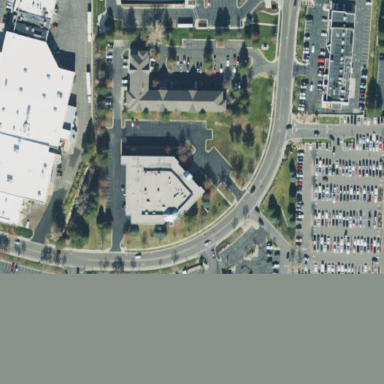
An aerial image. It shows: Retail area.